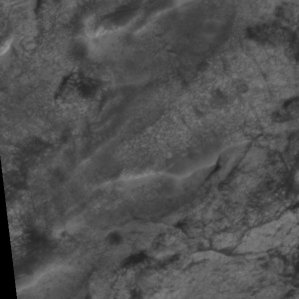
Label: non_frost